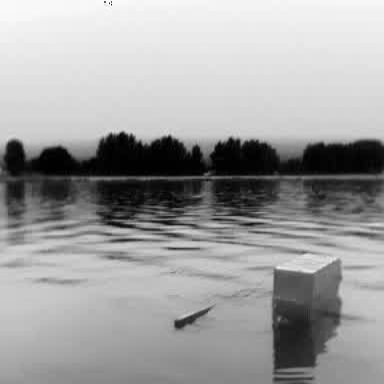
There is a fishing_boat in the infrared image.